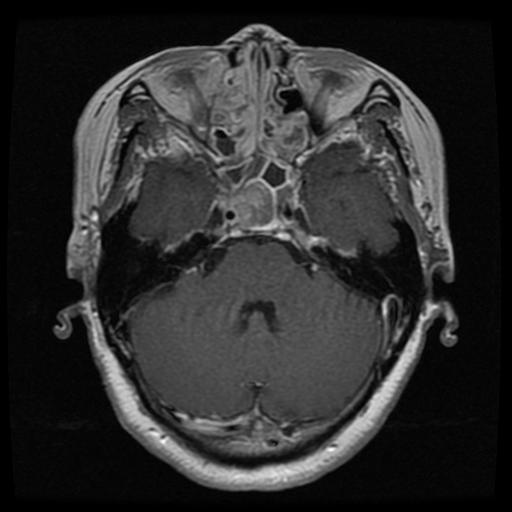
Label: pituitary